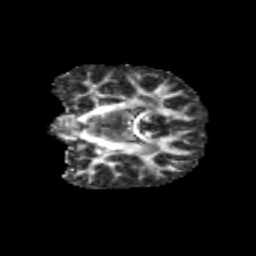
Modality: FA
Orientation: coronal
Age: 10
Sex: male
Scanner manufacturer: siemens
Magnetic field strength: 3 T
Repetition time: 3.8 s
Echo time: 0.07 s